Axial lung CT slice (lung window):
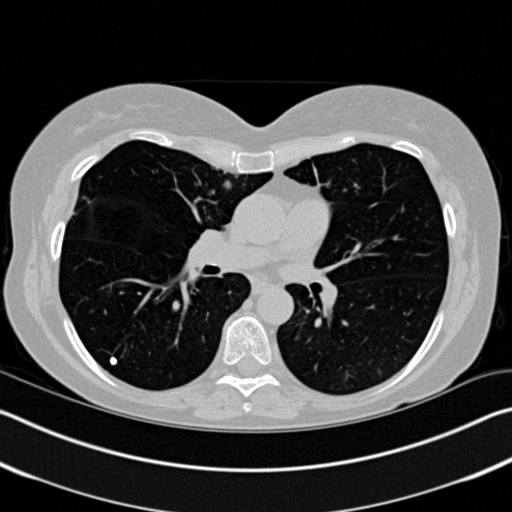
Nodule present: yes
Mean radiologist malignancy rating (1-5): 4.25